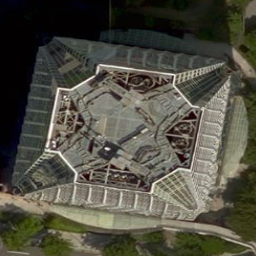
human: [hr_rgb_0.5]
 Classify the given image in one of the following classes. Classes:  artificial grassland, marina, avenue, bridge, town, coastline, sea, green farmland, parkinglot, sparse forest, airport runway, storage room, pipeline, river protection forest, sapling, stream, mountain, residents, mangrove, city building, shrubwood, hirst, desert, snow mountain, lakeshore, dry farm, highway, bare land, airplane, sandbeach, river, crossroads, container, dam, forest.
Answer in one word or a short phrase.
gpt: city building